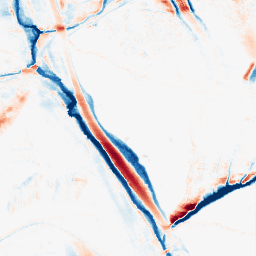
Category: morphological
Decomposition family: morphological_ellipse
Decomposition parameters: operation: average
width: 10
height: 30
Upsampling method: lanczos
Upsampling parameters: scale: 8
Upsampling scale: 8